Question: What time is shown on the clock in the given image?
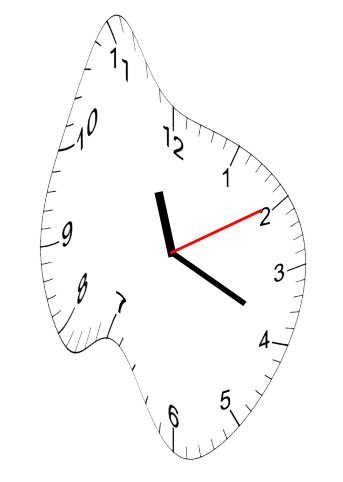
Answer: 11:19:10